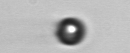
Label: bead